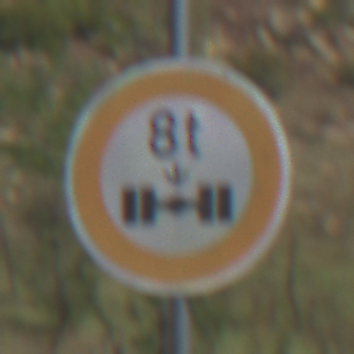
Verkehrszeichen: TatsaechlicheAchslast
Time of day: Midday
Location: Outdoor (Nature)
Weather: PartlyCloudy
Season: Autumn
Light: Natural